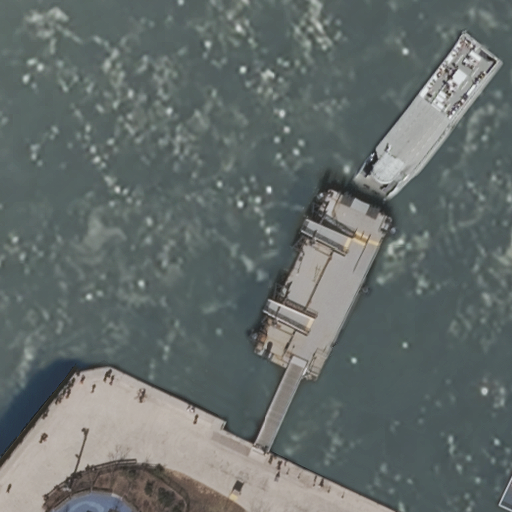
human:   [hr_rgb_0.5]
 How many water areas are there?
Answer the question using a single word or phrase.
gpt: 1

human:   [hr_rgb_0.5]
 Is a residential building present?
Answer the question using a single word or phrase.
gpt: no

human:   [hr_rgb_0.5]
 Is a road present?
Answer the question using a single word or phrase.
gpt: yes

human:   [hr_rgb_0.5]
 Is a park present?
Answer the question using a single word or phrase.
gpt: yes

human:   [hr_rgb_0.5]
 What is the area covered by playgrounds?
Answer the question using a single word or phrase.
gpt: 55m2

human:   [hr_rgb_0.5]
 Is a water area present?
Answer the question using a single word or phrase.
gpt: yes

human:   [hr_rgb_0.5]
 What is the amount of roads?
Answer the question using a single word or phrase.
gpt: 2

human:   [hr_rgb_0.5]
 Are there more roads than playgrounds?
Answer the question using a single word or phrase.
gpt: yes

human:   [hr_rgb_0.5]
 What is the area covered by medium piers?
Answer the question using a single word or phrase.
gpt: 0m2

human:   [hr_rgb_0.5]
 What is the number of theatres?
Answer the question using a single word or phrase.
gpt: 1

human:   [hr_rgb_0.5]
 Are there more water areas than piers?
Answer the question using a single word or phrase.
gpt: no

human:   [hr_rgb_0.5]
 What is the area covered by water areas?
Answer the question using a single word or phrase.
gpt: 9270m2

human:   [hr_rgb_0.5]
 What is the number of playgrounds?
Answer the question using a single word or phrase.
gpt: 1

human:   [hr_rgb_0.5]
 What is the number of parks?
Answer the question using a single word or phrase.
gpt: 1

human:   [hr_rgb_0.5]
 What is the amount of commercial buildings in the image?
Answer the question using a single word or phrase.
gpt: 0

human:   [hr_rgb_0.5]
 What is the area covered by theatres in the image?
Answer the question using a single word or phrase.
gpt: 331m2

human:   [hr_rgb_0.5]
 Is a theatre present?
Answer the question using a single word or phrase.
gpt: yes

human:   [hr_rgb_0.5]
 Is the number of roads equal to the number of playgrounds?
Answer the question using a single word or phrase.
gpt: no

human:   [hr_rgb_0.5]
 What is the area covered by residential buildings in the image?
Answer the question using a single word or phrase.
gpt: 0m2

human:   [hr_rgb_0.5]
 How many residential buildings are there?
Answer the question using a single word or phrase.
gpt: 0

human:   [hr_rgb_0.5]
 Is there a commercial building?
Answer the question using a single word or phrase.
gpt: no

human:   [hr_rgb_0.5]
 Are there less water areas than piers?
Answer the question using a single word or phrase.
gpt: no

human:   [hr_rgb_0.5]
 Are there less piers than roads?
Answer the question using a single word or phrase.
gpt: yes

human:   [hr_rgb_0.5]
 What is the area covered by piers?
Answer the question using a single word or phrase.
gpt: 625m2

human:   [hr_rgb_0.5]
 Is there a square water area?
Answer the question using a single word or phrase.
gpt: no

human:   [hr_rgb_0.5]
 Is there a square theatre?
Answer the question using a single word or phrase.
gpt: no

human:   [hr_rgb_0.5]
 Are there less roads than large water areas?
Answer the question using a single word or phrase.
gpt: no

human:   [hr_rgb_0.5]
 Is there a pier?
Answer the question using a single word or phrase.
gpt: yes

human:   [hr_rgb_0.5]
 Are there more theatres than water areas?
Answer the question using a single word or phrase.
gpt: no

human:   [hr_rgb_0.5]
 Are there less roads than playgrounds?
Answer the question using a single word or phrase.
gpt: no

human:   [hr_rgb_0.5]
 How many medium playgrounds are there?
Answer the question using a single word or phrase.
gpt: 0

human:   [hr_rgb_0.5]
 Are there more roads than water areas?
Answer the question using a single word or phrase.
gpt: yes

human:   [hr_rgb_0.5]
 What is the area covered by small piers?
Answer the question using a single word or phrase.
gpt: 0m2

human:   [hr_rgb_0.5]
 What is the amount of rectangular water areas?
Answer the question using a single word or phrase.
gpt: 0

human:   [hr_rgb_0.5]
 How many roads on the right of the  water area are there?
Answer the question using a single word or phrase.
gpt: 0

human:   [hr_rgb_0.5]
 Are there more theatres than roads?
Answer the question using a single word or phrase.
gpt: no

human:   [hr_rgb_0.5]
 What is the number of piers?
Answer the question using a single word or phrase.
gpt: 1

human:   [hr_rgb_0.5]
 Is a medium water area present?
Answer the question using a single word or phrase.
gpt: no

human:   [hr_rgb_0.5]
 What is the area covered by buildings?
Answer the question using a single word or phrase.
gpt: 0m2

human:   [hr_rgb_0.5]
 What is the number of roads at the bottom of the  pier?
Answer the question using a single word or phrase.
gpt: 1

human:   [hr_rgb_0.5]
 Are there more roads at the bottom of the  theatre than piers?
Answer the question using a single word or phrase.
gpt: no

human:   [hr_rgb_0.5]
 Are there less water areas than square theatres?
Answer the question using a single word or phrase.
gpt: no

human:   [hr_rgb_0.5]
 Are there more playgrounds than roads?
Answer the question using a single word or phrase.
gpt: no

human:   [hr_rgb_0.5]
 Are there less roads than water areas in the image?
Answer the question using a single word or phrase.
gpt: no

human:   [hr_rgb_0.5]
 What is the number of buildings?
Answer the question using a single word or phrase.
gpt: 0

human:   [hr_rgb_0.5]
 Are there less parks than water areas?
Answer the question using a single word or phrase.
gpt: no

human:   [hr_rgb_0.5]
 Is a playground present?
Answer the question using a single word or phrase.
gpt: yes

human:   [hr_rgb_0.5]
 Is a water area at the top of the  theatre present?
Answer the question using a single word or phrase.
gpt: yes

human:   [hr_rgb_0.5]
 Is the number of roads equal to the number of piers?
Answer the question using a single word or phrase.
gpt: no

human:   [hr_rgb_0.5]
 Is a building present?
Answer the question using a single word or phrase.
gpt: no

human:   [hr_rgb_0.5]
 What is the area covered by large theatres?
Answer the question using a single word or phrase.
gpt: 0m2

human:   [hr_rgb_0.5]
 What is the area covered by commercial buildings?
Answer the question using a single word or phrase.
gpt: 0m2

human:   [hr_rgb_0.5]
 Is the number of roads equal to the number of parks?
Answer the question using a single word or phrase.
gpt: no

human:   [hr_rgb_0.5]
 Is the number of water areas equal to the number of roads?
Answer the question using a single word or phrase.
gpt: no

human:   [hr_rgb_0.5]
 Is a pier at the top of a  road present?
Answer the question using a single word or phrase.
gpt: yes

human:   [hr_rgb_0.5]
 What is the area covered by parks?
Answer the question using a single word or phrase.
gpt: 43m2

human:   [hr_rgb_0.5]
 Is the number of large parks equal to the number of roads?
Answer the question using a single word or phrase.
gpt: no

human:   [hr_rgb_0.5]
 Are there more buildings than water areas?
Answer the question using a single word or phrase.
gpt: no

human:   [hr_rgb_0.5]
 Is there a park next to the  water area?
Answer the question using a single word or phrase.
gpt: yes

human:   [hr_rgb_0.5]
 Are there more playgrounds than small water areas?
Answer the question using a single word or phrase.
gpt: yes

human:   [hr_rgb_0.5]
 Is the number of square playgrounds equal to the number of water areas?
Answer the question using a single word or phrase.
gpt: no

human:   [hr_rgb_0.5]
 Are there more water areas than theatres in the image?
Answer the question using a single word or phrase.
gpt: no

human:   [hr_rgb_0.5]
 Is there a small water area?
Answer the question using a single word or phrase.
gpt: no

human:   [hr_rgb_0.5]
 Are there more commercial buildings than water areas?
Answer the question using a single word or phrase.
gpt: no